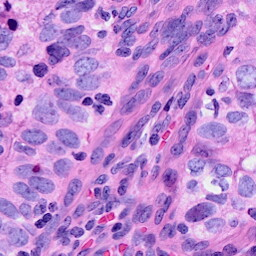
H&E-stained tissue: Breast